Field crop: maize
Growth stage: 2
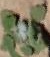
Species: chenopodium